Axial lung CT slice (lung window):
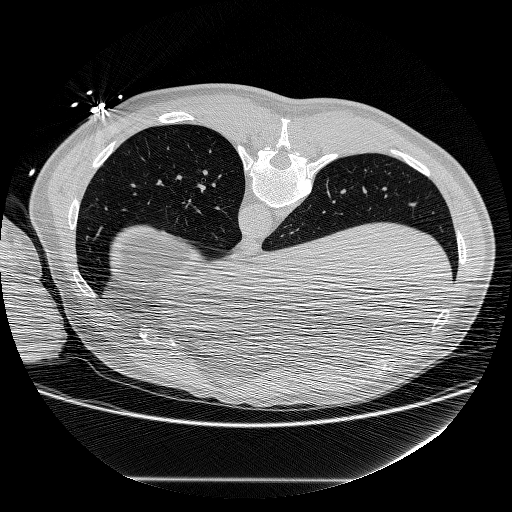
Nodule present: no